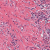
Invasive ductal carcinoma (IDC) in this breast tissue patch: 1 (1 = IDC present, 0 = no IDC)